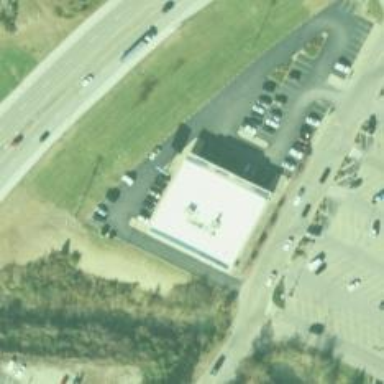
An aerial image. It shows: Healthcare clinic.